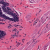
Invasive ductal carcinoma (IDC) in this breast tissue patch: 0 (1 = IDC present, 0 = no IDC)